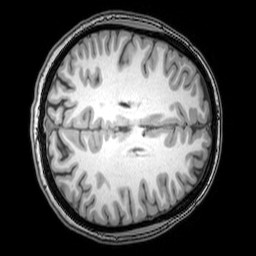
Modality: T1w
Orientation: axial
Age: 24
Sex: female
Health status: healthy
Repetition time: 0.081 s
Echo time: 0.037 s